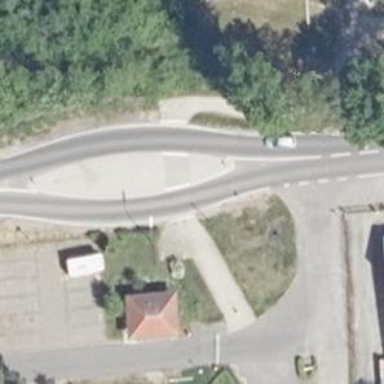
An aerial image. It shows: Uncontrolled crossing with traffic calming island.